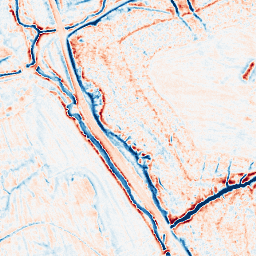
Category: edge_preserving
Decomposition family: anisotropic_diffusion
Decomposition parameters: iterations: 20
kappa: 50
gamma: 0.15
Upsampling method: sinc_hamming
Upsampling parameters: scale: 4
kernel_size: 8
Upsampling scale: 4